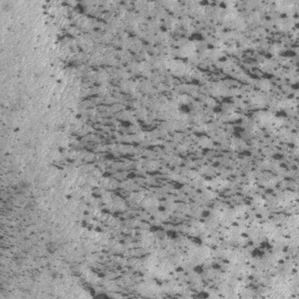
Label: frost